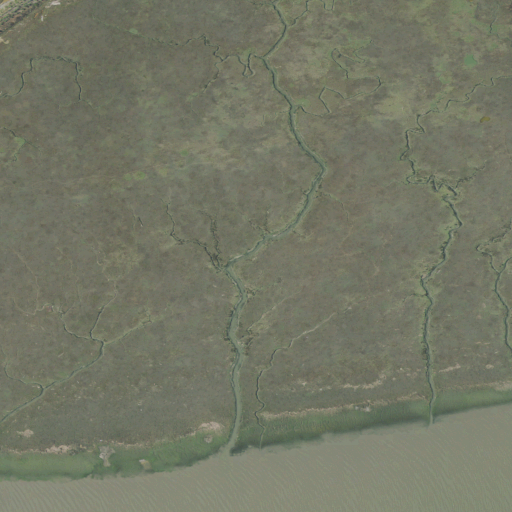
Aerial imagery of cape in California named Dumbarton Point containing herbaceous wetlands and open water